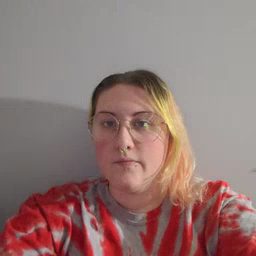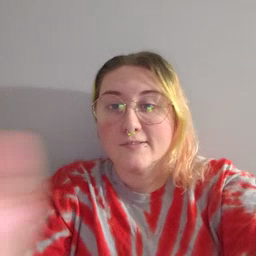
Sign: dog